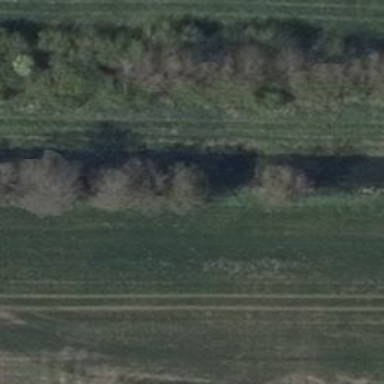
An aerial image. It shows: Row of deciduous broadleaved trees.